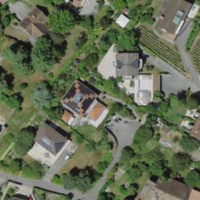
EUNIS habitat code: 55
Species observed at this site:
Cymbalaria muralis